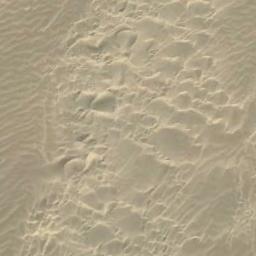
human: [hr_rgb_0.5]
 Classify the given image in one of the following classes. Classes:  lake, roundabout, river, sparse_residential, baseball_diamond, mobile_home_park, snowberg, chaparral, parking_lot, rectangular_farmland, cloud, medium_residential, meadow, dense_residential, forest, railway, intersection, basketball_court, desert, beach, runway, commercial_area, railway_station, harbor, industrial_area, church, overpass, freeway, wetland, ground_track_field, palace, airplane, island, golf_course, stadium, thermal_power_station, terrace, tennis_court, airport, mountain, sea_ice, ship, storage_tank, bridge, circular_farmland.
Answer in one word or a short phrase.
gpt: desert